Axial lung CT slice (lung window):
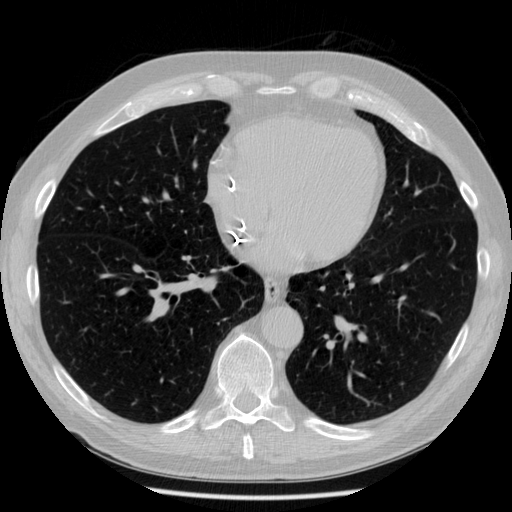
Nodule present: no